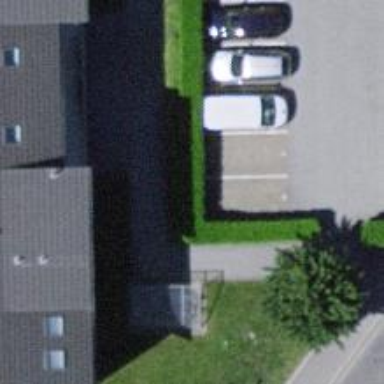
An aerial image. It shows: Hedge acting as barrier.